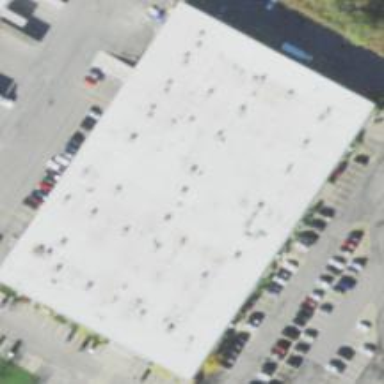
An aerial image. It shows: Building.